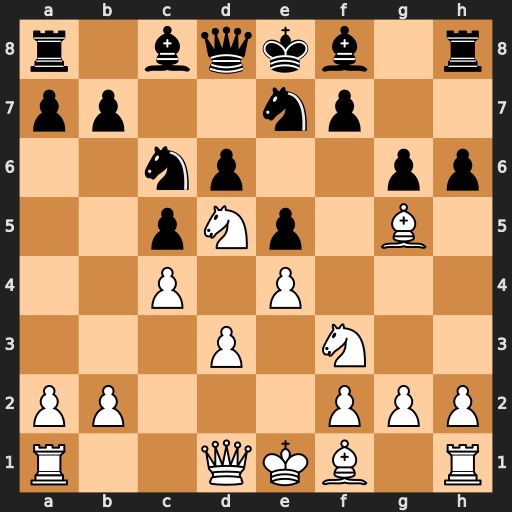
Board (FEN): r1bqkb1r/pp2np2/2np2pp/2pNp1B1/2P1P3/3P1N2/PP3PPP/R2QKB1R
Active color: w
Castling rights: KQkq
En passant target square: -
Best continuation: Nf6#